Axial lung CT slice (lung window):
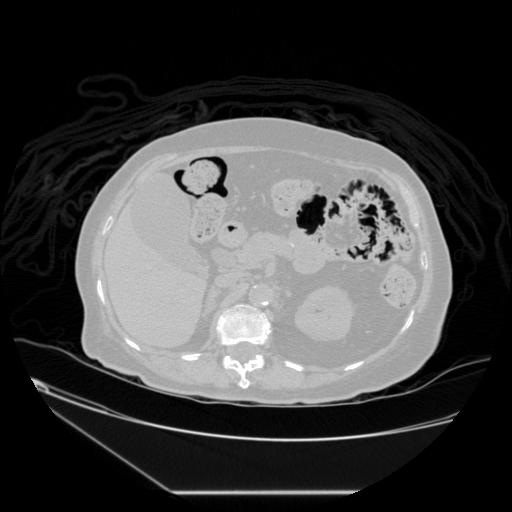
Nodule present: no